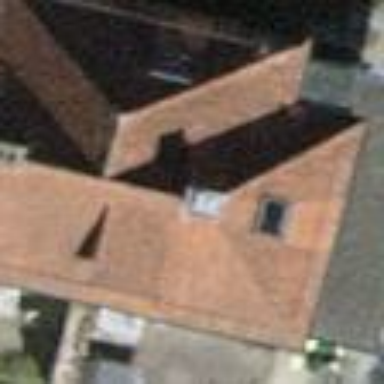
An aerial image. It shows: Building with tiled roof.